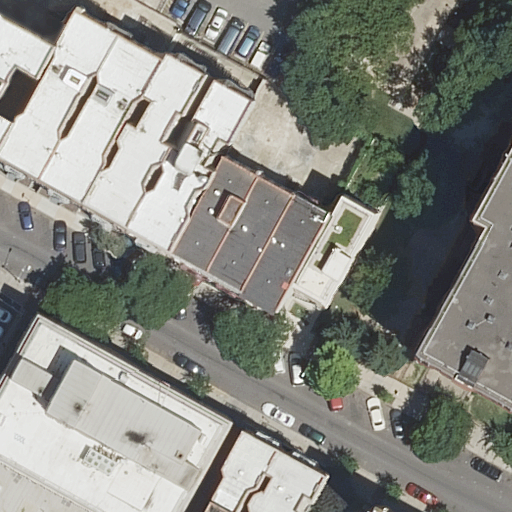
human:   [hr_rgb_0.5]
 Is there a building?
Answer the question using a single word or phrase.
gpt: yes

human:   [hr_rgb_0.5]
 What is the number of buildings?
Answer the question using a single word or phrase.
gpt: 11

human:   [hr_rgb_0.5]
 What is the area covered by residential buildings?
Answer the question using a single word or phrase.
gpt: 3151m2

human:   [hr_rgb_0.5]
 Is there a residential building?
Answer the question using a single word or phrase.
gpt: yes

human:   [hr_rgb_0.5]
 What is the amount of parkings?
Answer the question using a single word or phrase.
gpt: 1

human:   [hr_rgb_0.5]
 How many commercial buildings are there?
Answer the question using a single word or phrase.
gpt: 0

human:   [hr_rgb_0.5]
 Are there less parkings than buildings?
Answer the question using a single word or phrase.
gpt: yes

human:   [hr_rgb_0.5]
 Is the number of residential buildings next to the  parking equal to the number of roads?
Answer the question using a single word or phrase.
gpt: no

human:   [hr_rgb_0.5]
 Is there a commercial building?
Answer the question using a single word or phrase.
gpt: no

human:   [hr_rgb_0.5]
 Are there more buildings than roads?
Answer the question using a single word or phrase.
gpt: yes

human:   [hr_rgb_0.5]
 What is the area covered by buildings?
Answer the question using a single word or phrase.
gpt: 3151m2

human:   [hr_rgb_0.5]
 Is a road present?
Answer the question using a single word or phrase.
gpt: yes

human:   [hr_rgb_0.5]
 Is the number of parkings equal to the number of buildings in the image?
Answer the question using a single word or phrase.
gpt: no

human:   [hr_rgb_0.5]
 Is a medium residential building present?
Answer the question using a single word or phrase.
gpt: yes

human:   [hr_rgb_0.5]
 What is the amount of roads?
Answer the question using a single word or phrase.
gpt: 2

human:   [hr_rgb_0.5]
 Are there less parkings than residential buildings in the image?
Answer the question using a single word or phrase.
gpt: yes

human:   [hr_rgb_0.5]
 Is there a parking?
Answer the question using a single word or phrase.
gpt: yes

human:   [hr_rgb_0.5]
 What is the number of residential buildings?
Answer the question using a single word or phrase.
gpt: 11

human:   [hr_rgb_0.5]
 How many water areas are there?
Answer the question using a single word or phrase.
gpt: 0

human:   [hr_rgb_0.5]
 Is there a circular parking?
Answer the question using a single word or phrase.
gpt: no

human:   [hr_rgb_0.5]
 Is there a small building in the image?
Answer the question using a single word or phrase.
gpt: yes

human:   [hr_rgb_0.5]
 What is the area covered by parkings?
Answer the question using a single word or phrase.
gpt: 389m2

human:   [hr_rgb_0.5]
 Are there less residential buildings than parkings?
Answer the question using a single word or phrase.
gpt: no

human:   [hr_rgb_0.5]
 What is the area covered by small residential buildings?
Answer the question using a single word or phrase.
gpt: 2m2

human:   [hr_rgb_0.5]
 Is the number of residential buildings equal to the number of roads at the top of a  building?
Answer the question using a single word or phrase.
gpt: no

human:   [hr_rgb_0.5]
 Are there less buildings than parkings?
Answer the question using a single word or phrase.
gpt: no

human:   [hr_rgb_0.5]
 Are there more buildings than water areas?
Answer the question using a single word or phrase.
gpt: yes

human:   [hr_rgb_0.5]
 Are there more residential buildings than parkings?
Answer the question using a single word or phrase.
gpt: yes

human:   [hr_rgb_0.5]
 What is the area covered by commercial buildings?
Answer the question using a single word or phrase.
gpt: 0m2

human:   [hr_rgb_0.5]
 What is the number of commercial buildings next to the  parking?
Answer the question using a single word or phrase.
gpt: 0

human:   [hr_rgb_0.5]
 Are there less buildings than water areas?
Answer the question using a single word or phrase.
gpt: no

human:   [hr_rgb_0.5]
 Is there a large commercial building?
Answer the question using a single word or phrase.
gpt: no

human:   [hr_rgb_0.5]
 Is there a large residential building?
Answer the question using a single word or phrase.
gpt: yes

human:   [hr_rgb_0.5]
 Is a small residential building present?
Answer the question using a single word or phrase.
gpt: yes

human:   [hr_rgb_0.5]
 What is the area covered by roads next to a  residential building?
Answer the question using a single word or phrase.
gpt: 0m2

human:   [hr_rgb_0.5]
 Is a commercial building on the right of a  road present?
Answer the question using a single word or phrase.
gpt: no

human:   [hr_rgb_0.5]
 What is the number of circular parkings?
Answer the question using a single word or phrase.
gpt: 0

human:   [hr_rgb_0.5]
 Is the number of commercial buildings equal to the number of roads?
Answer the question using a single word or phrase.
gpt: no

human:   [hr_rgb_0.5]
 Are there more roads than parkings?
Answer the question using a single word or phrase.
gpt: yes

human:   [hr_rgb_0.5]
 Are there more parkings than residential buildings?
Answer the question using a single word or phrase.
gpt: no

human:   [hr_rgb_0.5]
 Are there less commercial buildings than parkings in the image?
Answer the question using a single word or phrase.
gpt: yes

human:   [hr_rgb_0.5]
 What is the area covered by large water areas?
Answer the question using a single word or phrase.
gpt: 0m2

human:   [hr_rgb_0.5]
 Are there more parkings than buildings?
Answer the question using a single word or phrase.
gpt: no

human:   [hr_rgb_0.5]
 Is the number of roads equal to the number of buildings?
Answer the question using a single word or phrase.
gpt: no

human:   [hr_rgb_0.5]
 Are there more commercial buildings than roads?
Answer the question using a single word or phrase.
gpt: no

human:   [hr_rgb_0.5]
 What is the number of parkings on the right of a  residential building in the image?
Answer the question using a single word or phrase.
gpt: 1

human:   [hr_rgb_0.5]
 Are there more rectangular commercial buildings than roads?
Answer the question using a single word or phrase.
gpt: no

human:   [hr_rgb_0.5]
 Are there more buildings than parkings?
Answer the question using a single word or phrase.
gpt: yes

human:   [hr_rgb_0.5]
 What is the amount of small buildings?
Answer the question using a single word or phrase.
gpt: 2

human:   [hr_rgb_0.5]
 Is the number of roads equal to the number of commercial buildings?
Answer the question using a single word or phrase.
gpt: no

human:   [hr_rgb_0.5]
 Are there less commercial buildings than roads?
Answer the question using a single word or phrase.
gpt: yes

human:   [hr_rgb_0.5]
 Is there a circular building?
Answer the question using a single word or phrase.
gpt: no

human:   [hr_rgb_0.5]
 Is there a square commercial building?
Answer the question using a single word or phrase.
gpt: no

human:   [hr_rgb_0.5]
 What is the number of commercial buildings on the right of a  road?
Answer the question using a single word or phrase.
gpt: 0

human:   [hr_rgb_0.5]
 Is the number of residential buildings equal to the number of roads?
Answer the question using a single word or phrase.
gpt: no

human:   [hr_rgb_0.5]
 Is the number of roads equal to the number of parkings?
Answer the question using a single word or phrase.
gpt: no

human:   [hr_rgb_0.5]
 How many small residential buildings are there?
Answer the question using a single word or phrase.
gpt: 2

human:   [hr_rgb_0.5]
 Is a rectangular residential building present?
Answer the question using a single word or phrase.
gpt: yes

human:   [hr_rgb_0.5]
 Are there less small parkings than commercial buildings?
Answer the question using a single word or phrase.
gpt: no

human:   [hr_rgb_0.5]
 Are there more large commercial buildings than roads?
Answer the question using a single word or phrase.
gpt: no

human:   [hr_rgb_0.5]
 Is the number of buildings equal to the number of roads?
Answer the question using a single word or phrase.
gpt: no

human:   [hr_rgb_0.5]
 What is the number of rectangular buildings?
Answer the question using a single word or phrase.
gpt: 7

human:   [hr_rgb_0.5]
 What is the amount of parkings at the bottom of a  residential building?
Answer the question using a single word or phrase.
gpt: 0

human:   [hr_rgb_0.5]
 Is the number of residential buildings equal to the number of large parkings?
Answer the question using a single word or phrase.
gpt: no